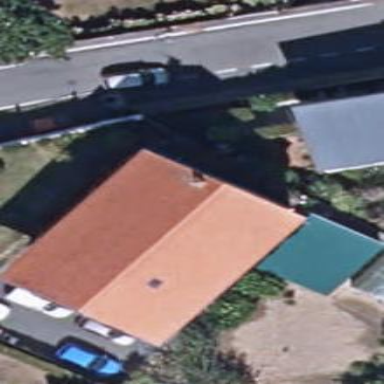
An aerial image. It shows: Simple and straightforward house.